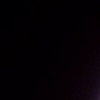
Label: space